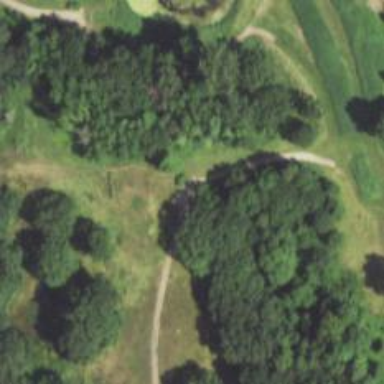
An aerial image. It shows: Path for both roads and golfers.